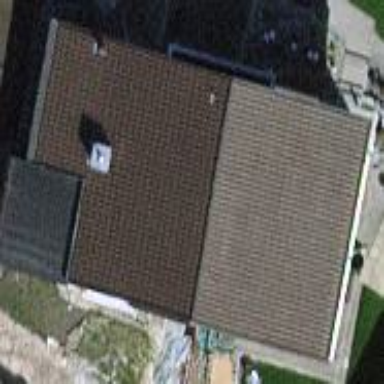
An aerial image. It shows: House with gabled roof. The roof extends across the building.